Interaction volume radius: 10 \u00c5
Interaction volume height: 10 \u00c5
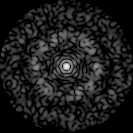
Disorder parameter: 0.8385